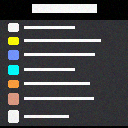
Screen state: on